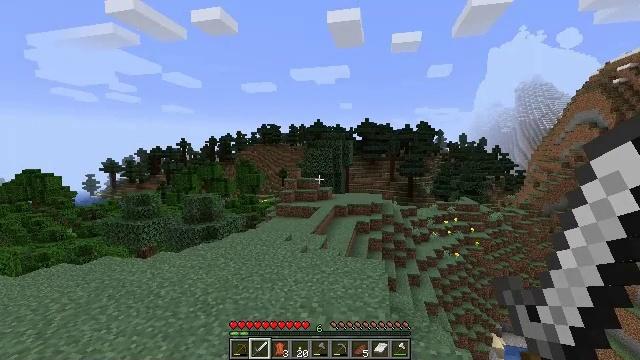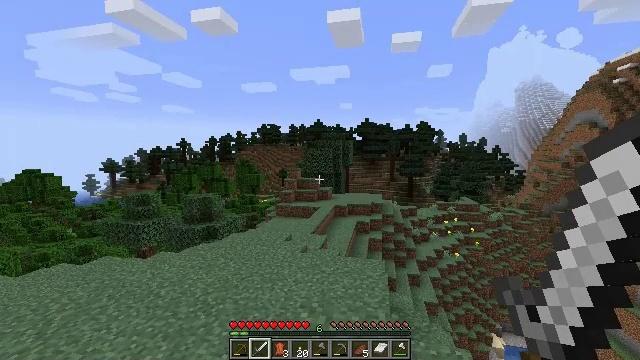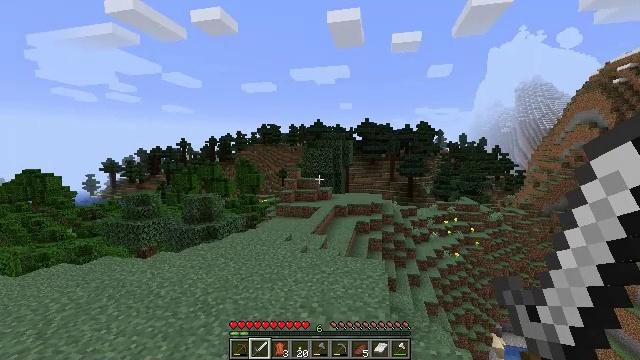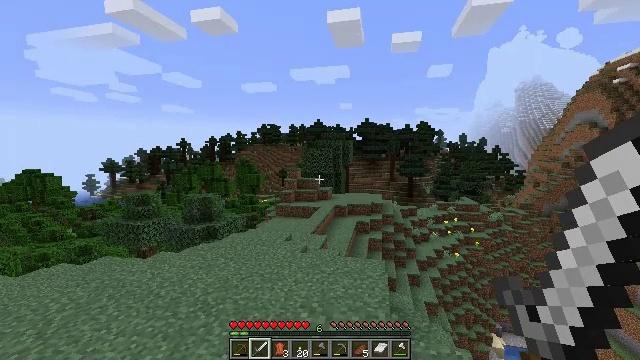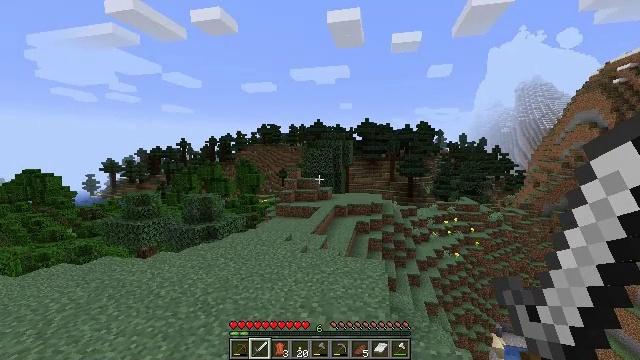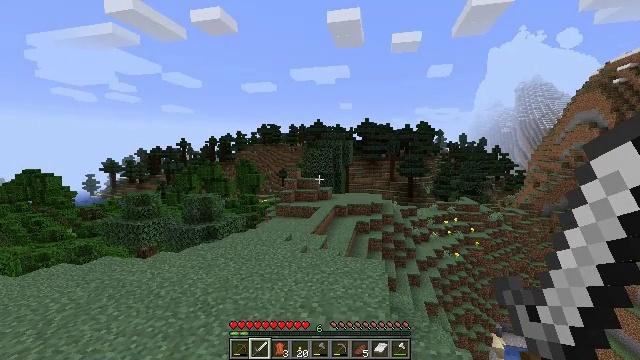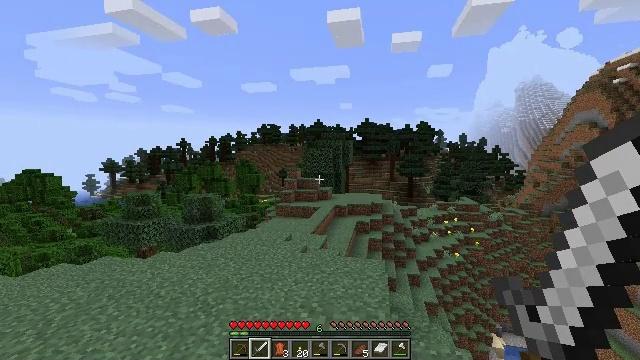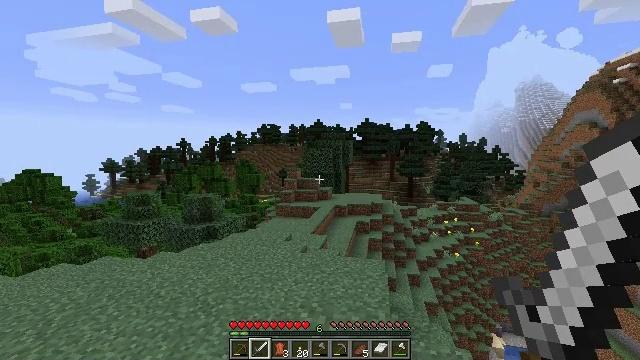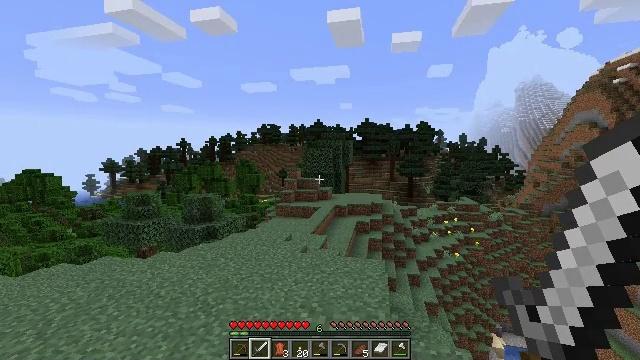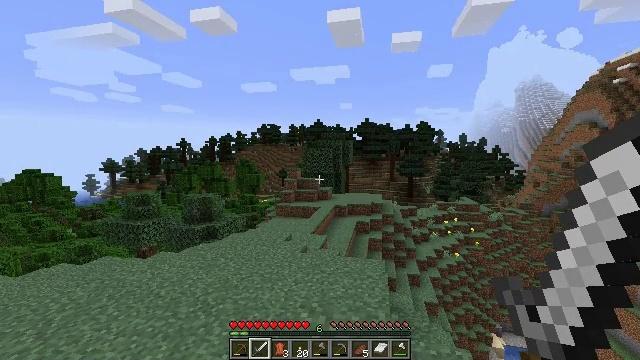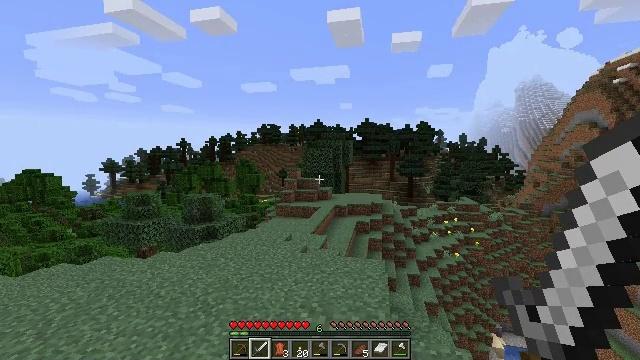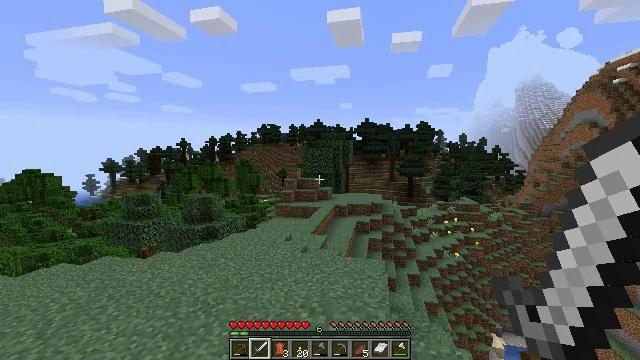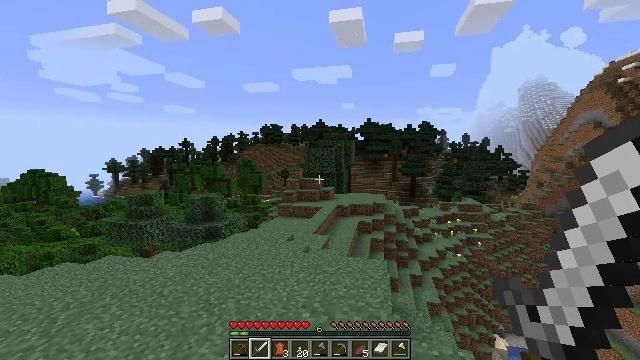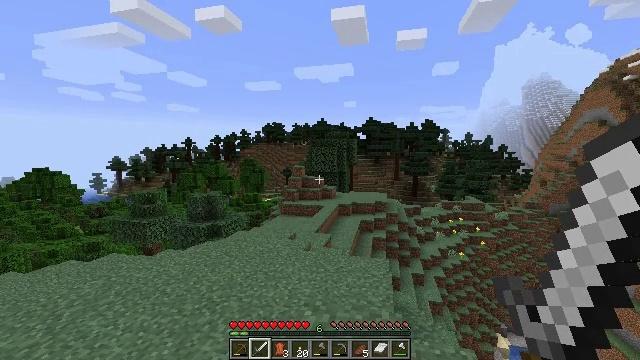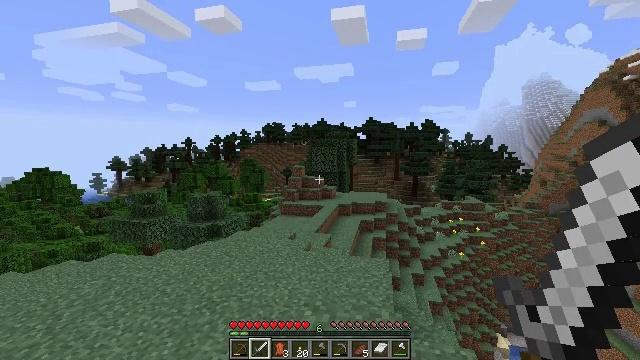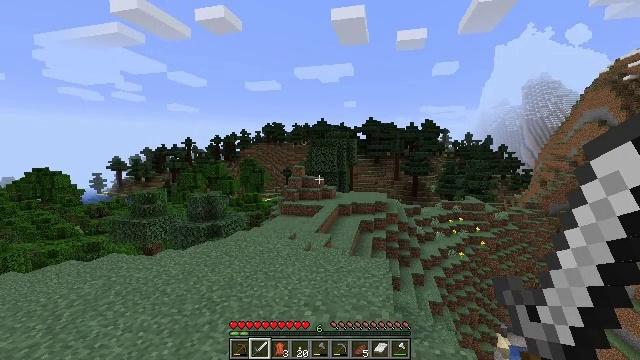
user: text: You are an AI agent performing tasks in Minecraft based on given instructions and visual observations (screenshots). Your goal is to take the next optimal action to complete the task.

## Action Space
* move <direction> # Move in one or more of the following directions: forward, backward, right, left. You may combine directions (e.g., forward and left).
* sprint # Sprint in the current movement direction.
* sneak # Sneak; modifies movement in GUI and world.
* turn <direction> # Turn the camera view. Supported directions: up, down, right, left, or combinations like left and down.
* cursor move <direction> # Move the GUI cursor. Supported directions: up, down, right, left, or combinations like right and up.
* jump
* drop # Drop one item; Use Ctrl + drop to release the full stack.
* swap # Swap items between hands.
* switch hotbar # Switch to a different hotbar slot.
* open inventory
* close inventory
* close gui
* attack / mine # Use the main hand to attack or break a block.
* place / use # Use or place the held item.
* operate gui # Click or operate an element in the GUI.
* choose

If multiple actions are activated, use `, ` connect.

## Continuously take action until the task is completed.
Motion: motion action
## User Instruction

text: Gather oak leaves by attacking.
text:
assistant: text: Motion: no_op
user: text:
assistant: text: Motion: no_op
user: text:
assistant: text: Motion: no_op
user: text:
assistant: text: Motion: no_op
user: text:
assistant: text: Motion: no_op
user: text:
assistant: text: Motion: no_op
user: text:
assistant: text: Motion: no_op
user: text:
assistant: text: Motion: no_op
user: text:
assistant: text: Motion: no_op
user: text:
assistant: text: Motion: no_op
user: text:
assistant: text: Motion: no_op
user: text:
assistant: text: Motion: no_op
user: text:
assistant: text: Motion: no_op
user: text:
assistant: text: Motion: no_op
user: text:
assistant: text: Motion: no_op
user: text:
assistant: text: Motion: no_op
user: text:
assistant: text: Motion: no_op
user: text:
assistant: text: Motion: no_op
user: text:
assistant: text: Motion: no_op
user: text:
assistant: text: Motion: no_op
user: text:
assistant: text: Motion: no_op
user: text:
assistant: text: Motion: no_op
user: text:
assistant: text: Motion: no_op
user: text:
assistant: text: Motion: no_op
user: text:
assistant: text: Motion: no_op
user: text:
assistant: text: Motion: no_op
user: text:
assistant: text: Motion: no_op
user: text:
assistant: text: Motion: no_op
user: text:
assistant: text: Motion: no_op
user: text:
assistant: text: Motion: no_op